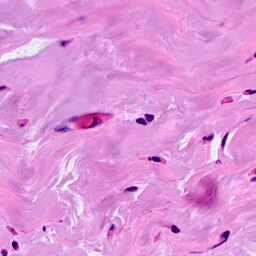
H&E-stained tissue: Breast